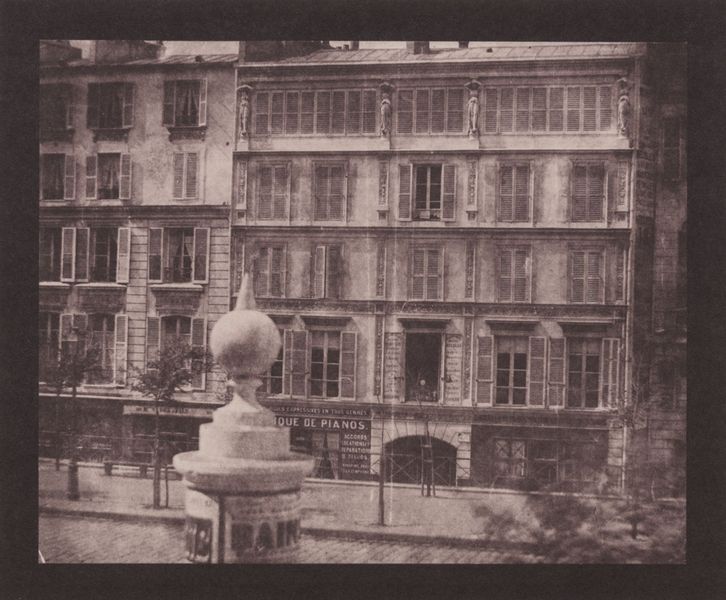
Titel: Boulevard des Capucines
Künstler: William Henry Fox Talbot
Standort: London
Institution: Science Museum
Schlagwörter: baum, bäume, stadt, fenster, frankreich, jahrhundertwende, paris, strasse, säule, dach, gebäude, haus, mensch, häuser, gitter, front, fensterläden, rund, spanien, fassade, geschäft, pflaster, laden, läden, werbung, figuren, jugendstil, piano, tuer, tor, foto, fotografie, eingang, fensterladen, gehsteig, gehweg, trottoir, litfass, litfasssäule, kugel, rustika, maison, statuen, stockwerke, arbre, artdeco, hausfassade, colonne, maisons, wohnblock, photographie, étages, nachkriegszeit, arbres, vent, fesnster, rue, immeuble, littfasssäule, dassade, ssäule, immeubles, pavés, 1940, répérateur, pianos